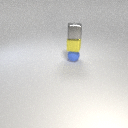
small gray metal cube above small yellow metal cube